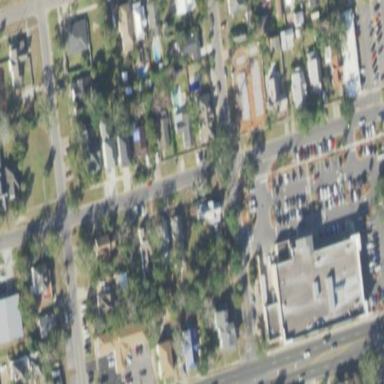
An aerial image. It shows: This residential area consists of single-family homes.